Question: In the debugger it's easy enough to get at the class definitions of objects I've created by typing in the 'App.ClassName.prototype'. Ok not hugely interesting but still good when you're first feeling around in the "Ember dark". What about instances though? That's really what I want access to.
If my app has moved to the 'ActivitiesByDateRoute' and instantiated the 'ActivitiesByDateController' then there must be a instance of 'ActivitiesByDateController' but what container is it stored in? I thought maybe the Ember debugger (aka, ember-extension) might help me figure this out. I think it should but I'm just not getting it. What does the following indicate to me?

It appears the instance name is 'ember461' but how do I manipulate it in the debugger? I've tried 'App.ember461' ... no go. I've tried 'App.ActivitiesByDateController.ember461' ... also a no go.
Anyway, you get the gist of my question. Please help, I'm a couple objects short of an instance.
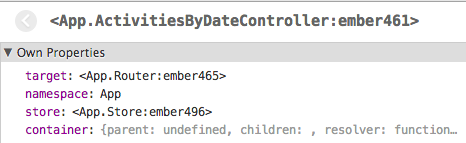
Answer: Here are some of easiest way to manipulate an ember model.
Just output one of the model's properties onto the page
'''
{{ someValue }}
'''
Bind the value to an input box
'''
{{ input value=someValue }}
'''
Log the value of the object when the template is being generated the first time (not when it is changing).
'''
{{ log someValue }}
'''
Stop the template while it's being generated so you can view the model.
'''
{{ debugger }}
'''
Output the context(s) of the template being built
'''
{{this}}
{{model}}
{{controller}}
{{view}}
'''
check out the model in the setupController hook in the route, or even do something as terrible as making the model a global variable that you could view anywhere (I'd just use this for testing/debugging)
'''
App.SomeRoute = Ember.Route.extend({
setupController: function(controller, model) {
this._super(controller, model);
globalSomeModel = model; // I wouldn't recommend polluting the global scope except for testing etc.
}
});
'''
Trying to grab portions of ember and use/manipulate them outside of the ember run loop can give you unexpected results.
Here's some info I left on another SO post about getting a controller instance outside of the ember run loop though.
'''
var controller = Application.__container__.lookup('controller:someCamelCaseName');
'''
Some of the previous things I mentioned are viewable in this jsbin <URL>